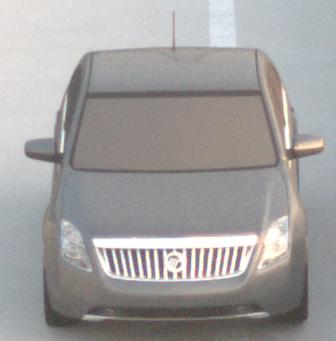
Make: Mercury
Model: Milan
Detailed model: -
Model produced from: 2009
Model produced until: 2010
Doors: 4
Color: gray
Road condition: dry road
Daytime: sunrise or sunset
Contrast: low contrast